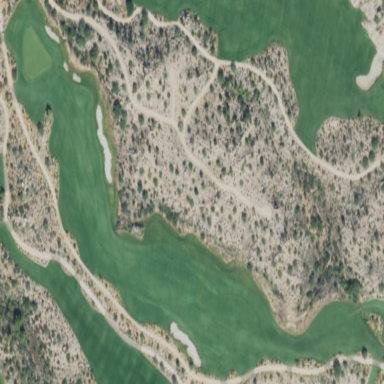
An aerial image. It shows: Golf fairway in the image.